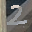
Label: 2